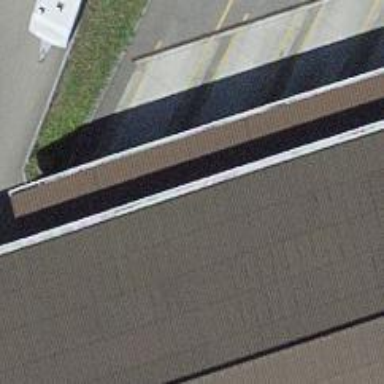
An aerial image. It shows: Building with flat roof.